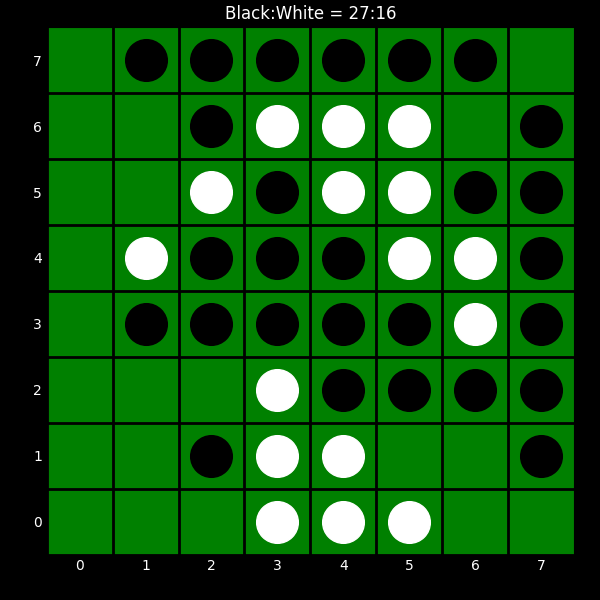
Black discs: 27
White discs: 16